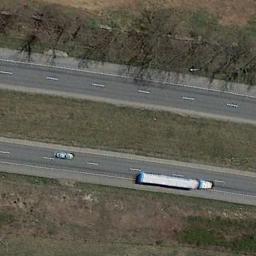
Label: freeway